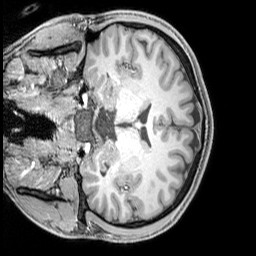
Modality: T1w
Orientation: coronal
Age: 21
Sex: male
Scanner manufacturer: siemens
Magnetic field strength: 3 T
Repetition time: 2.3 s
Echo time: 0.00226 s